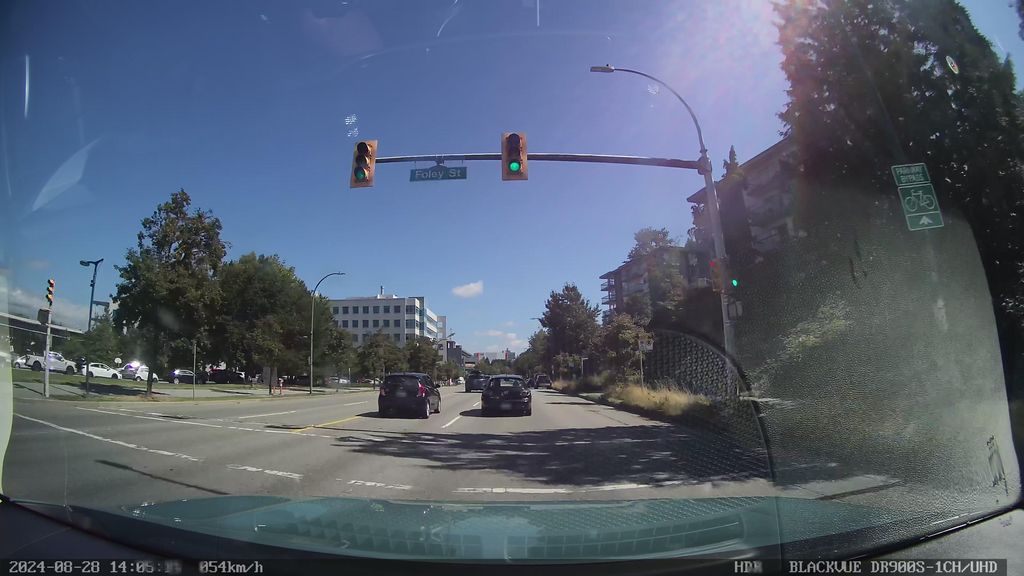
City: vancouver